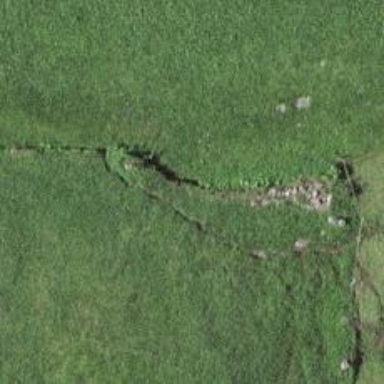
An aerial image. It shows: Dry stone wall barrier.